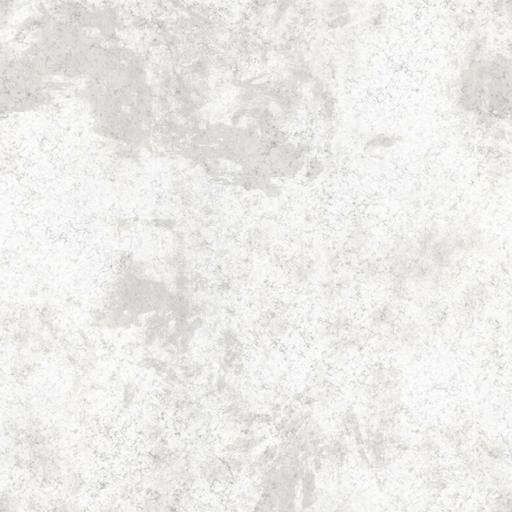
Tags: metal rough